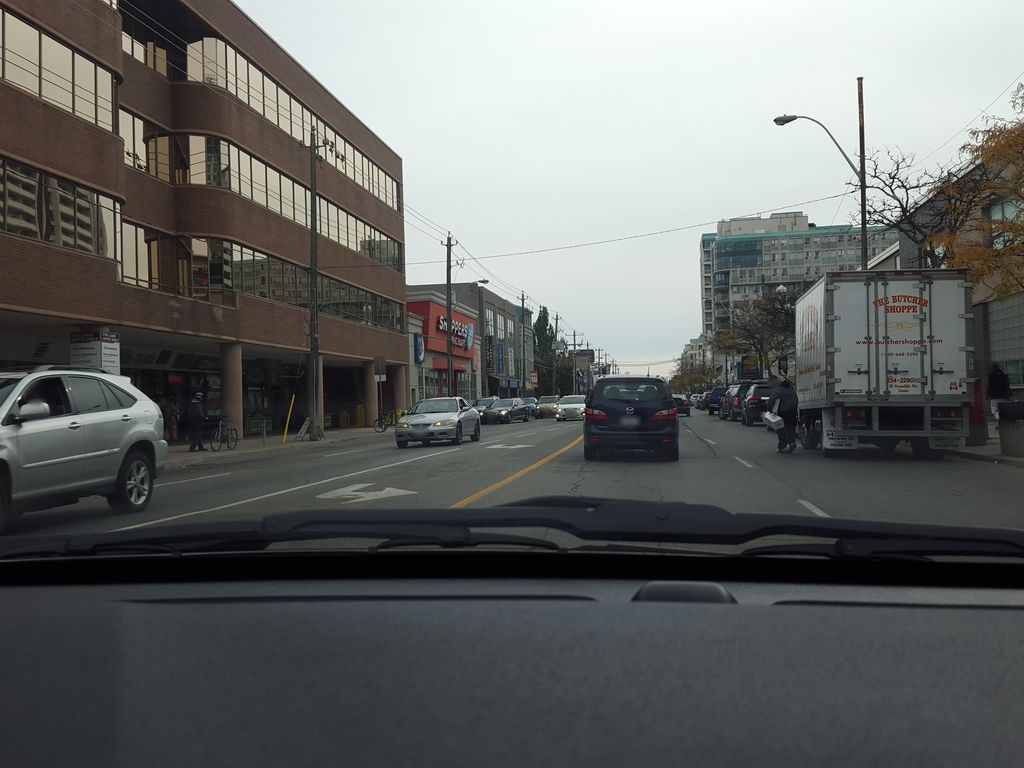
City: toronto